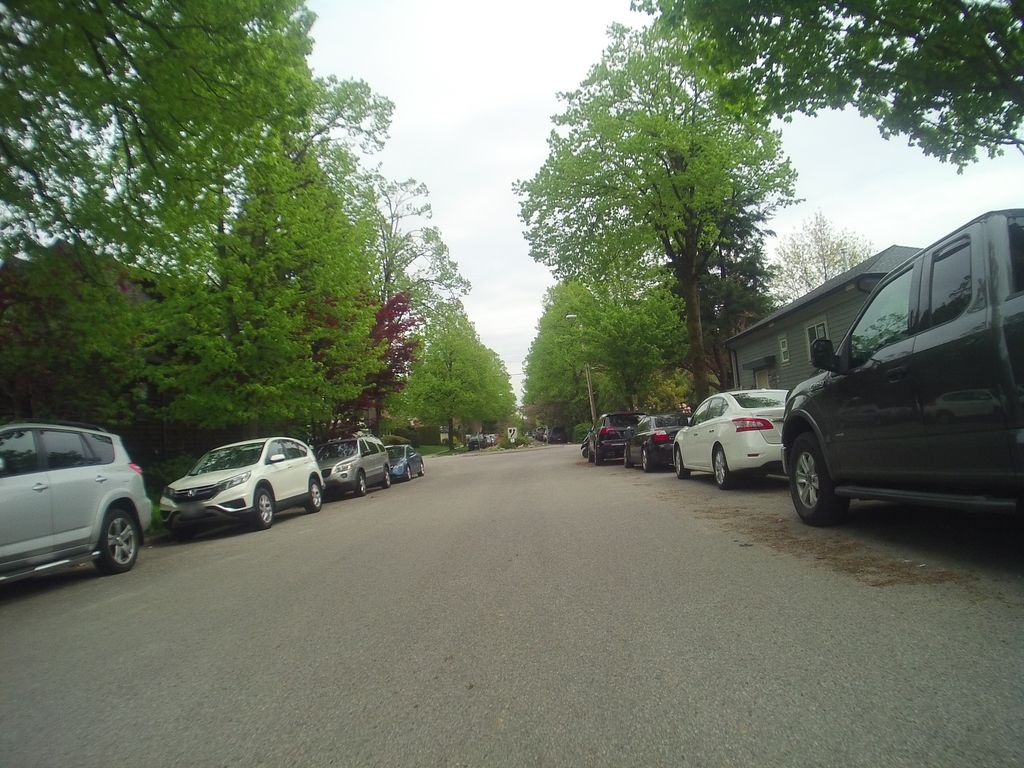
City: vancouver